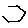
Label: hexagon